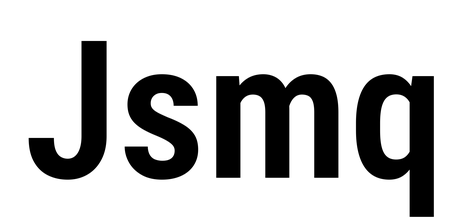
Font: Roboto_Condensed_SemiBold